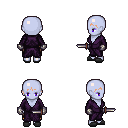
a pixel art fantasy rpg character, female body template, dark elf, purple skin, purple robe, gold greaves, plain hairstyle, metal gloves, gray slippers, dagger, four views (front, back, left, right), 2x2 character sprite sheet, small pixel art, hard edges, no anti-aliasing